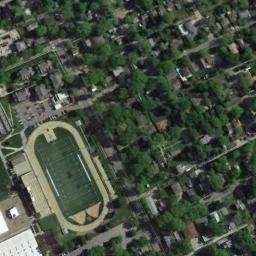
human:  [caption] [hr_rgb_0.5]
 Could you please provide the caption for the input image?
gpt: A track and field is built in the middle of a residential area, Surrounded by a lot of vegetation .

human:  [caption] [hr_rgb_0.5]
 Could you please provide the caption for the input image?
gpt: There are many buildings next to the ground track field .

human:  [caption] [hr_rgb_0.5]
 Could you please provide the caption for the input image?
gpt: The track is white in the picture .

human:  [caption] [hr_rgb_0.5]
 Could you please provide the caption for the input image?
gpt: The ground track field with a gridiron is surrounded by some trees and houses arranged neatly .

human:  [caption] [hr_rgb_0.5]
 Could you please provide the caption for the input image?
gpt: There are many trees and buildings around the ground track field .